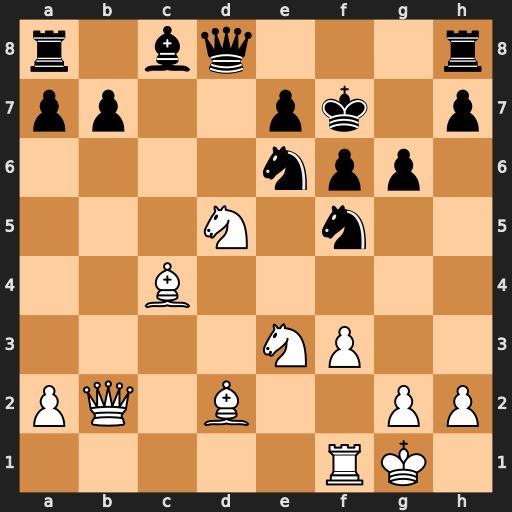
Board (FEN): r1bq3r/pp2pk1p/4npp1/3N1n2/2B5/4NP2/PQ1B2PP/5RK1
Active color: w
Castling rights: -
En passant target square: -
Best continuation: Nxf5 gxf5 Bb4